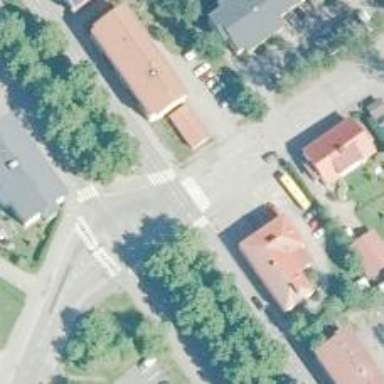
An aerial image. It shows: Residential road with asphalt surface. It includes cycle track.